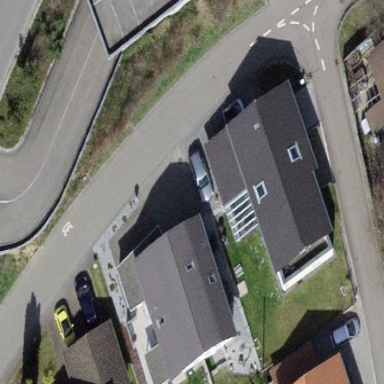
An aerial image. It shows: Residential building.